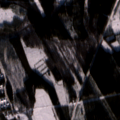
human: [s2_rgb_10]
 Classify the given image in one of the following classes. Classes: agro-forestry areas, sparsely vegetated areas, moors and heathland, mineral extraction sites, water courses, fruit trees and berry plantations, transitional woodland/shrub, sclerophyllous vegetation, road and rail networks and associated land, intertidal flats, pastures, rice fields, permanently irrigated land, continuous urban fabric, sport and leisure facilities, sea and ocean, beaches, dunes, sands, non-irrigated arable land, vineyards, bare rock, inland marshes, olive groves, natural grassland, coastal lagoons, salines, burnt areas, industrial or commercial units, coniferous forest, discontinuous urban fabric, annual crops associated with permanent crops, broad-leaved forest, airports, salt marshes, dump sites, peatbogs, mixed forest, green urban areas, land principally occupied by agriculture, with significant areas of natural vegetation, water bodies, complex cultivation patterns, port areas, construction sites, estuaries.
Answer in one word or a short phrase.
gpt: discontinuous urban fabric, land principally occupied by agriculture, with significant areas of natural vegetation, coniferous forest, mixed forest, transitional woodland/shrub